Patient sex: M
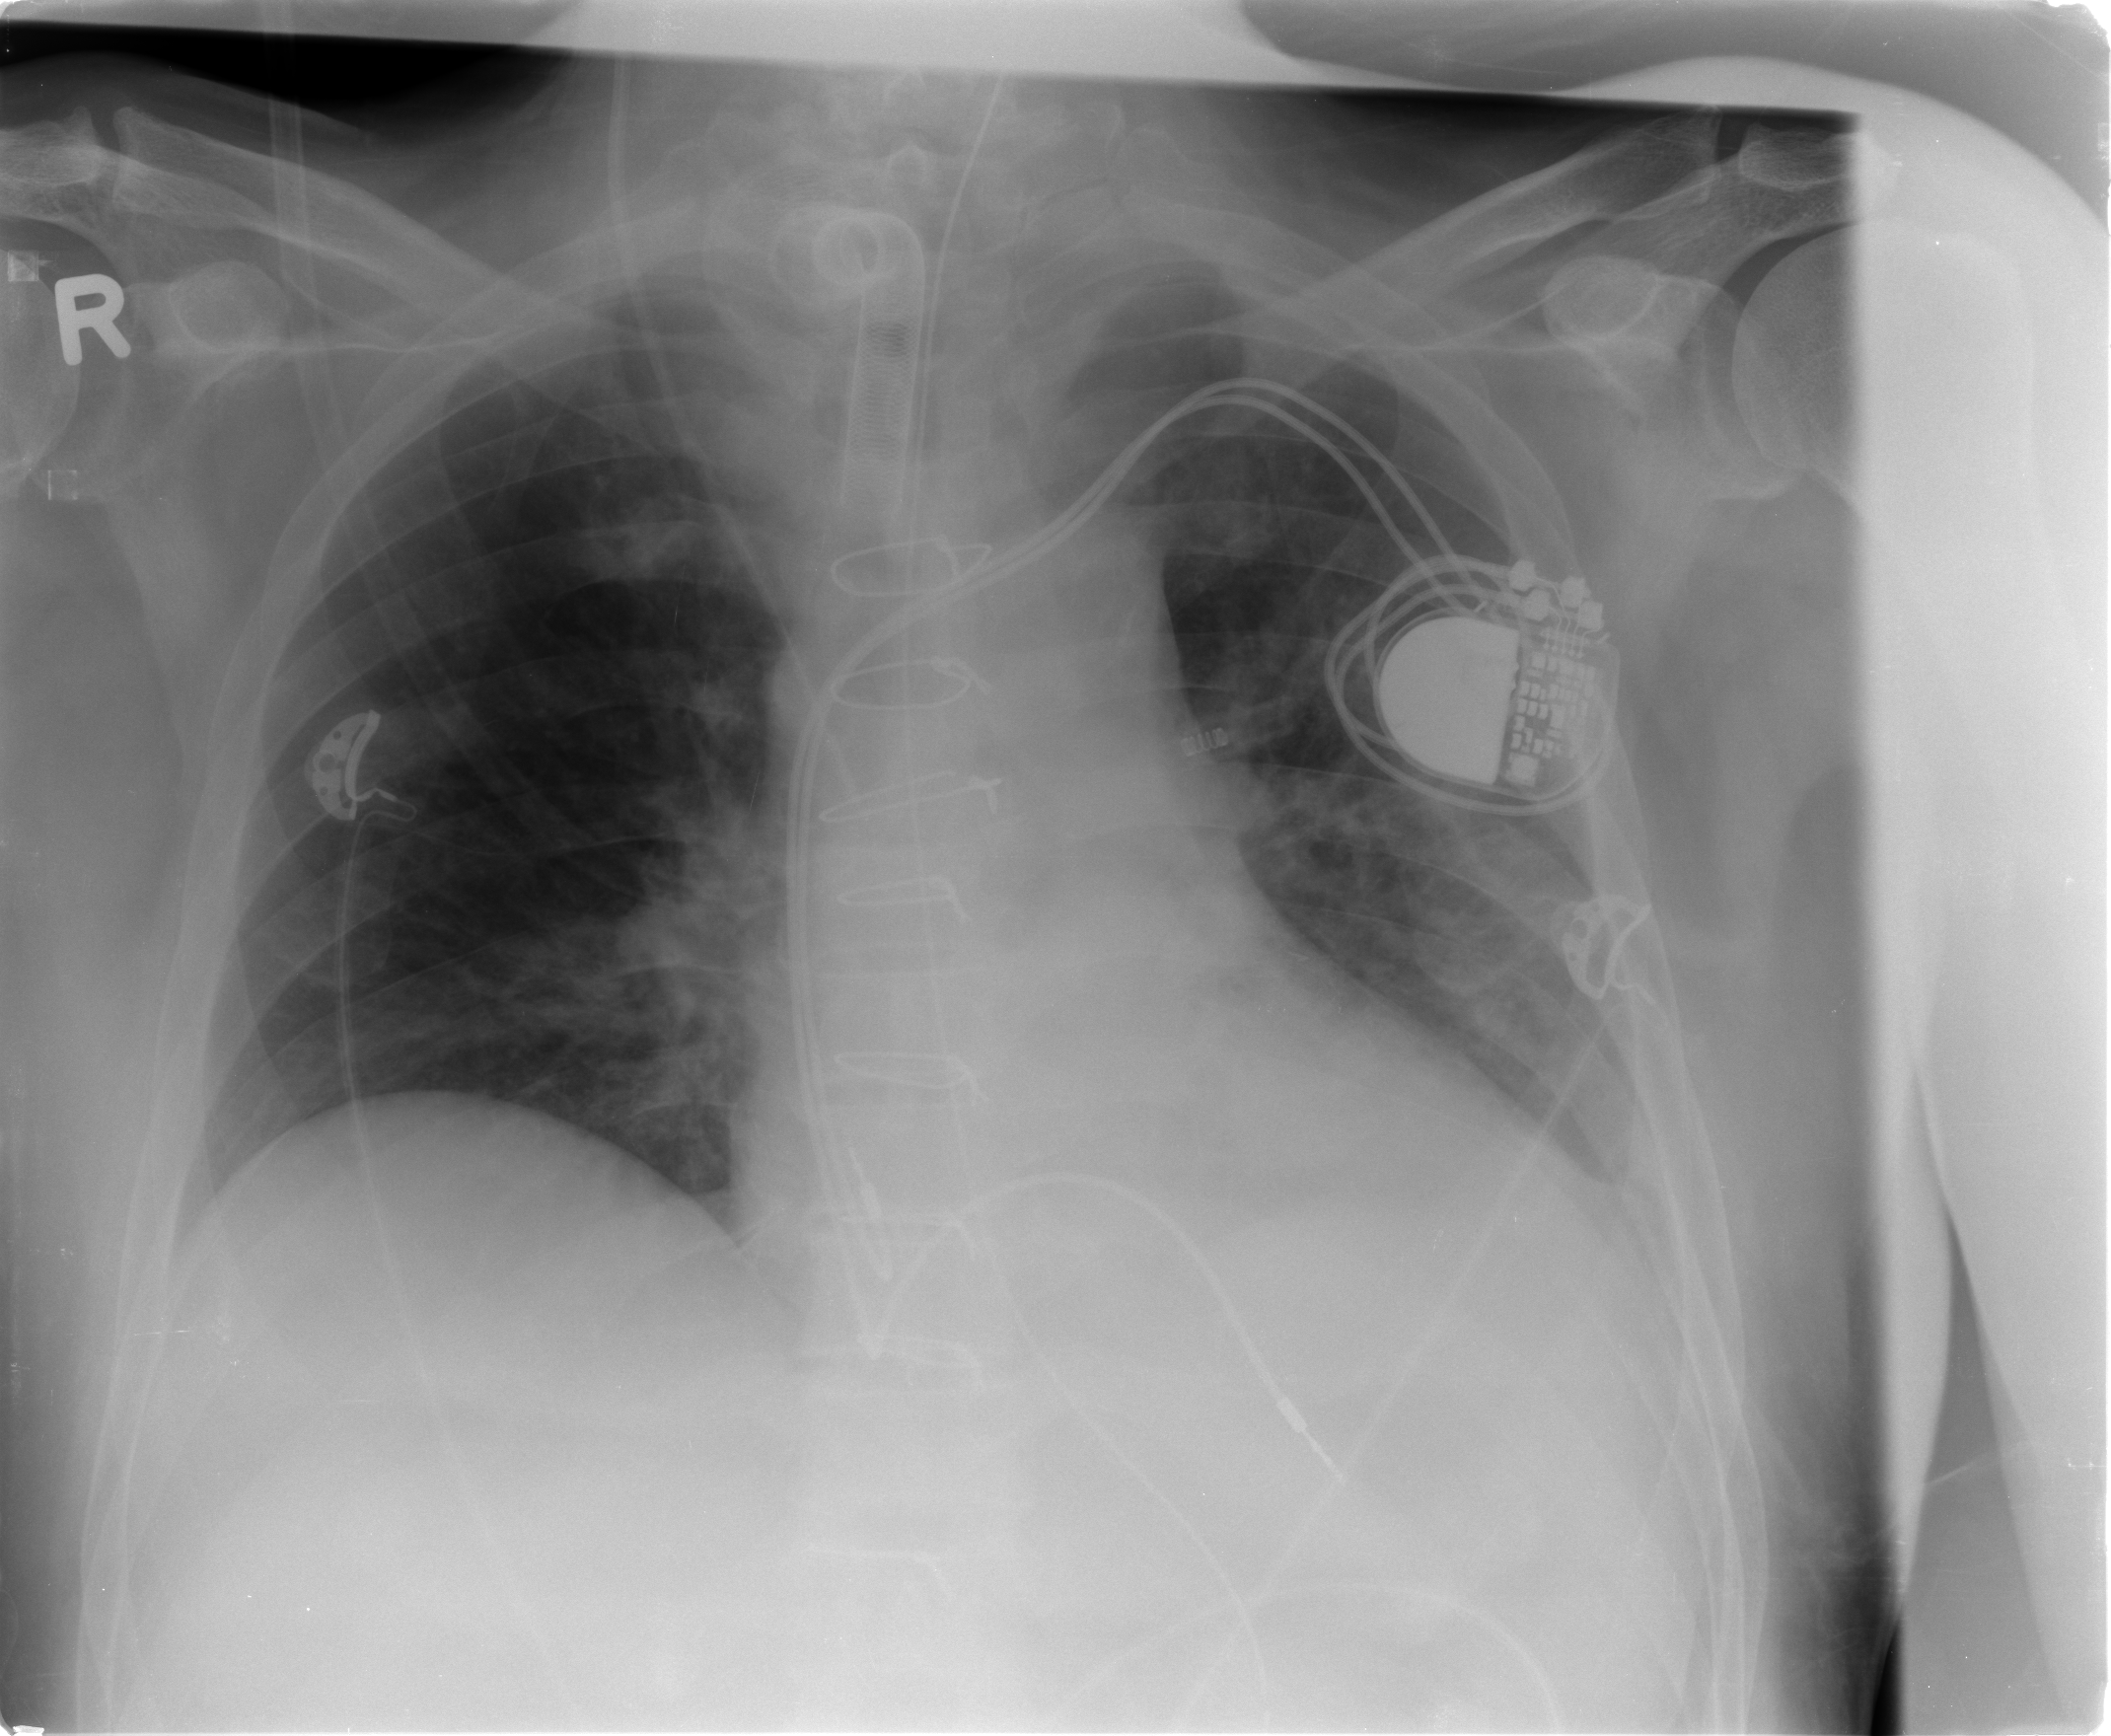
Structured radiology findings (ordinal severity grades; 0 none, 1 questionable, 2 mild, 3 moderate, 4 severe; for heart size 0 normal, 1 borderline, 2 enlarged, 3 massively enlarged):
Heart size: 2
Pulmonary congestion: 1
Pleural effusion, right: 0
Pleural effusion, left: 1
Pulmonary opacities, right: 1
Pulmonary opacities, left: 2
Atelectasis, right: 0
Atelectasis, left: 2